Aerial crown-view tile of a tropical tree (Barro Colorado Island, Panama), acquired 20250317:
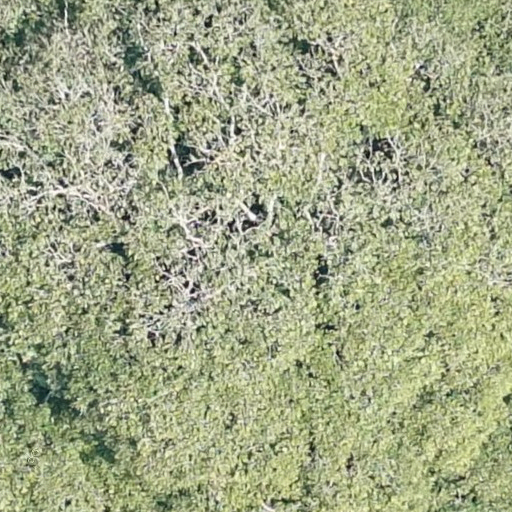
Species: Dipteryx oleifera
GBIF accepted scientific name: Dipteryx oleifera
Crown area: 721.808 m²